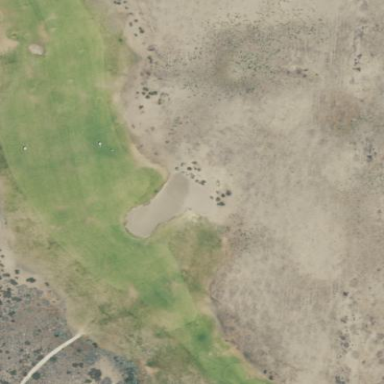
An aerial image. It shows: Sand bunker on golf course.